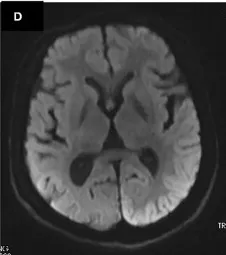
MRI performed 10 days after onset of the second prolonged attack. Restricted diffusion.
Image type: radiology (mri)